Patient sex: M
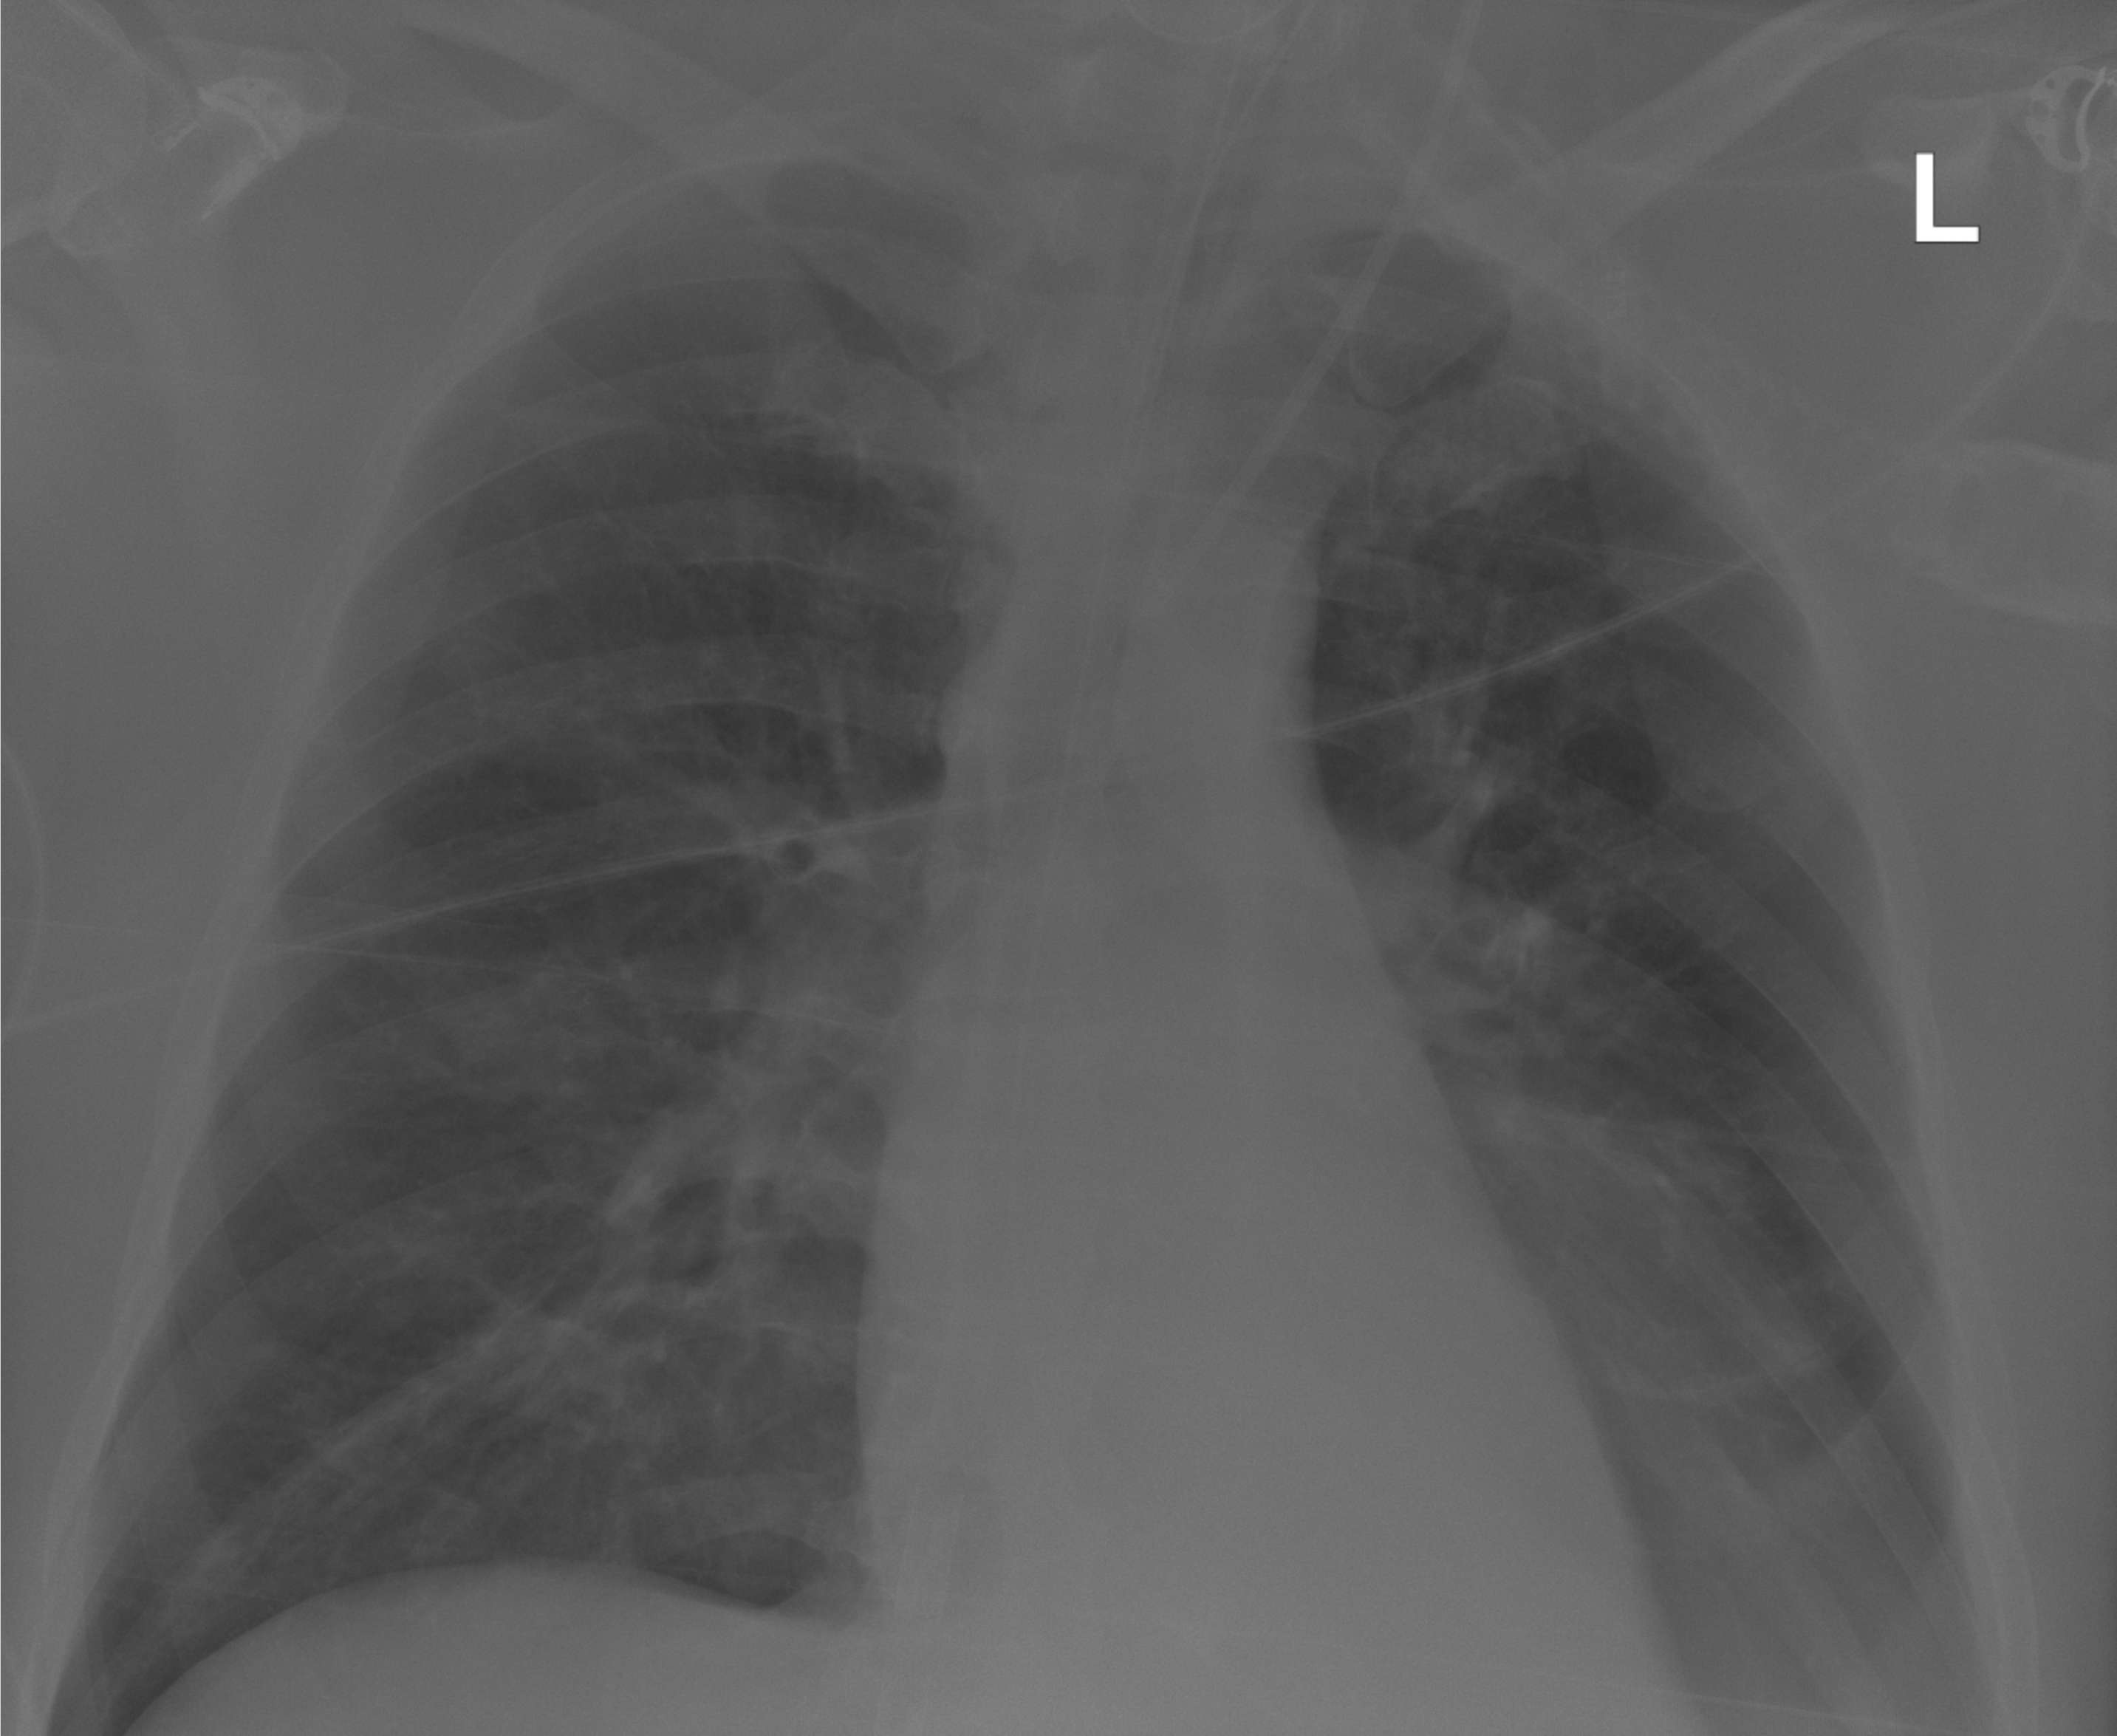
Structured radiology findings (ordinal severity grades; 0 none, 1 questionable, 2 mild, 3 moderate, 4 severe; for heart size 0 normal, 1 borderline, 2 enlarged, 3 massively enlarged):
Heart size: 0
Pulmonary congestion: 0
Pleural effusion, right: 0
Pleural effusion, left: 1
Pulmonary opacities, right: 0
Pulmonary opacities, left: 0
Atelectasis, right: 0
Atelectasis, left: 1